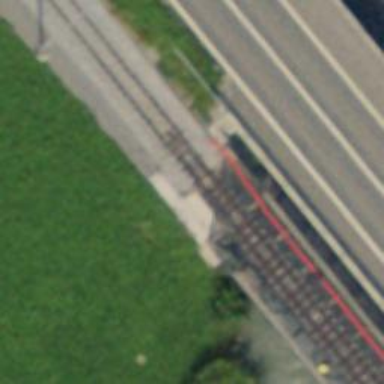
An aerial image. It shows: Narrow-gauge railway track with electrified contact line. The railway has one track.